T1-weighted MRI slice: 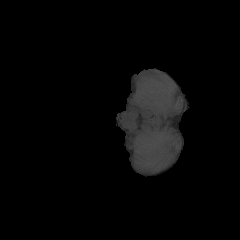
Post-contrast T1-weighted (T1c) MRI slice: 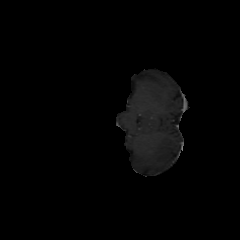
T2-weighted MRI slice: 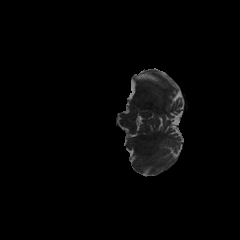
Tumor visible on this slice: no